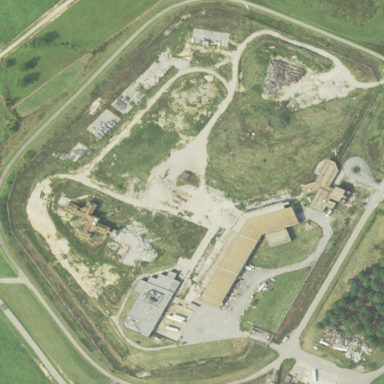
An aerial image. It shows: Prison.